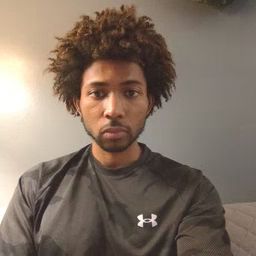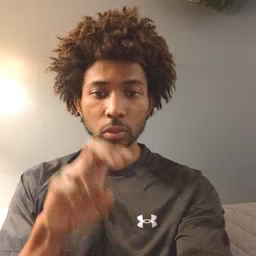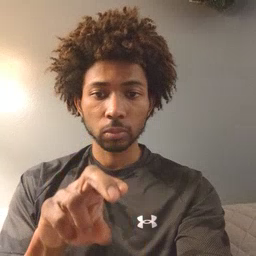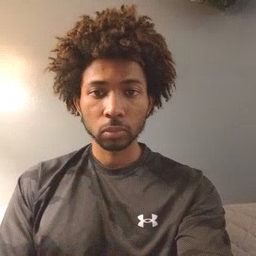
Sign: chair